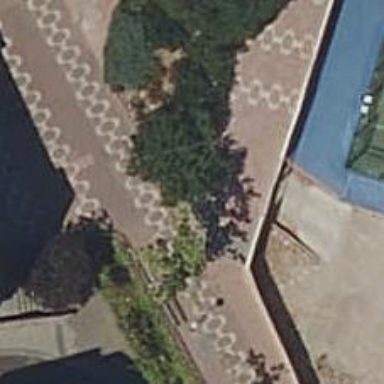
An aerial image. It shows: Sidewalk made of paving stones.